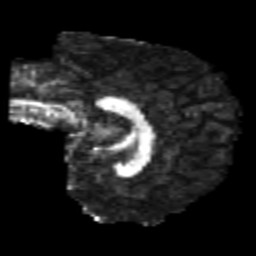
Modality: FA
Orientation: sagittal
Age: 21
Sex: male
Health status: healthy
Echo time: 0.074 s